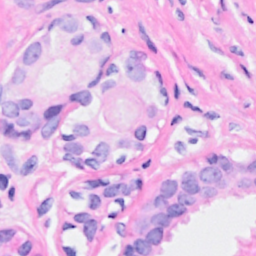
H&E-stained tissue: Breast